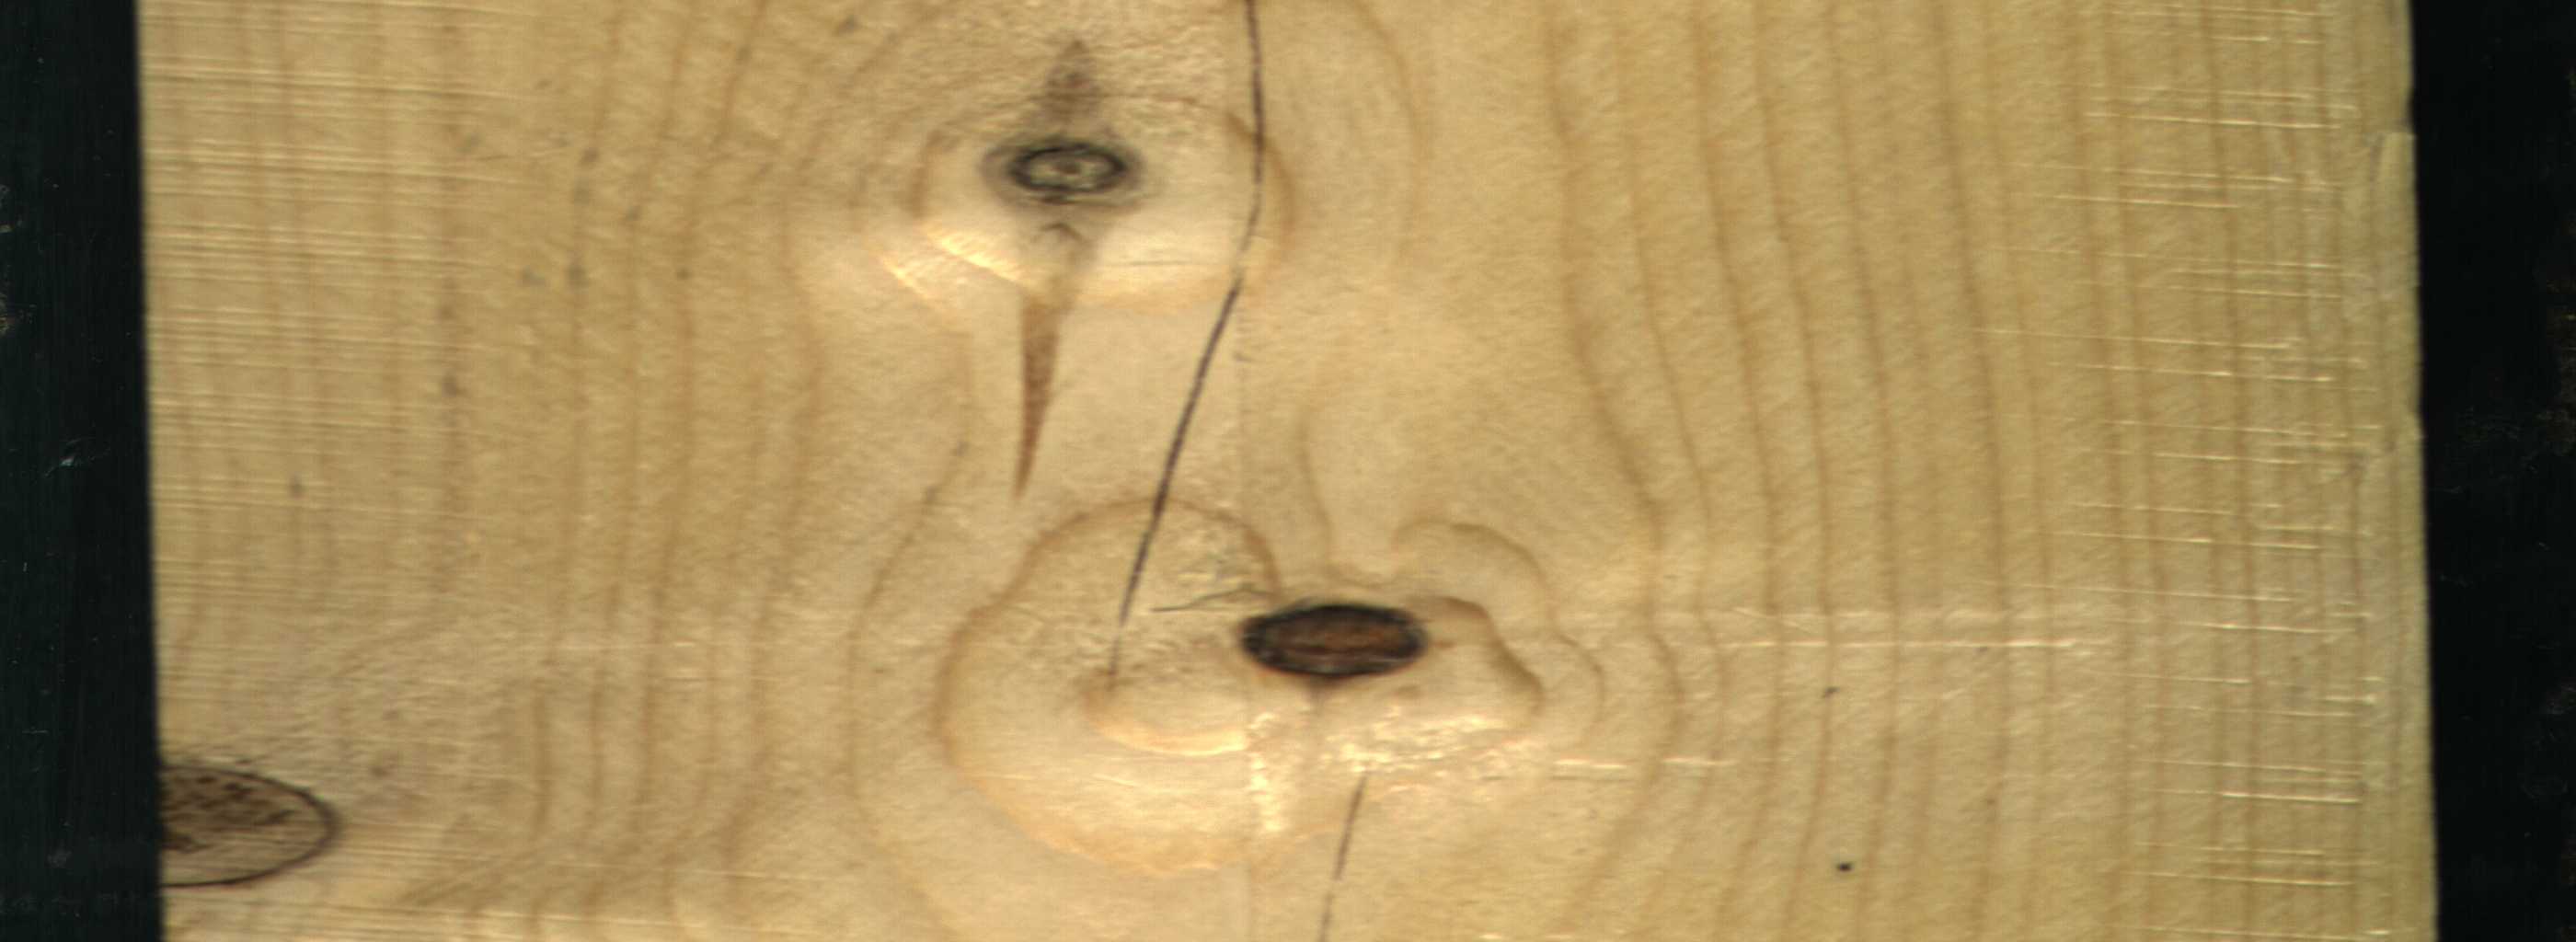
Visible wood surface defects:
Crack
Crack
Dead_Knot
Dead_Knot
Dead_Knot